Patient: sex F, age 76
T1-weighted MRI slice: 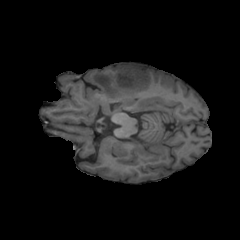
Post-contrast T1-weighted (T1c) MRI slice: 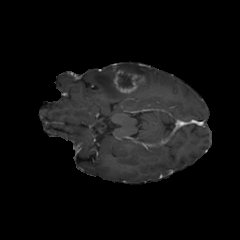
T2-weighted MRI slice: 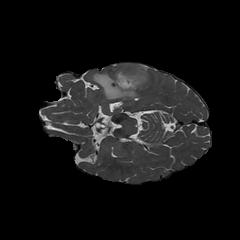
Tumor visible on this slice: yes
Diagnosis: Glioblastoma, IDH-wildtype
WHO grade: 4